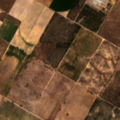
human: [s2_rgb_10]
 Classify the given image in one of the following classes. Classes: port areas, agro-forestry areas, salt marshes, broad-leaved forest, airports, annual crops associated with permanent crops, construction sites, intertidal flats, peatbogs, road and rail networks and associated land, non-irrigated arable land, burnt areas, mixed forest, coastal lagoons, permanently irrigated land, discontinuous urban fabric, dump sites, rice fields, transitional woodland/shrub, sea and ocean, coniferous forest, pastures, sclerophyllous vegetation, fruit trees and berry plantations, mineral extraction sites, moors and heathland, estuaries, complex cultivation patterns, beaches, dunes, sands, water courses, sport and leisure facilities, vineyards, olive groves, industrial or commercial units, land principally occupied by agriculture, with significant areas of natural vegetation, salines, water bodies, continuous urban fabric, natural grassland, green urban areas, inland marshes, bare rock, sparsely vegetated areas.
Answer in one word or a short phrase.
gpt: vineyards, complex cultivation patterns, land principally occupied by agriculture, with significant areas of natural vegetation, broad-leaved forest, transitional woodland/shrub